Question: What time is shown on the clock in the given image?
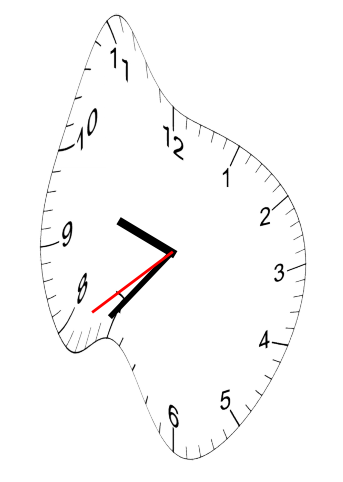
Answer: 09:36:39